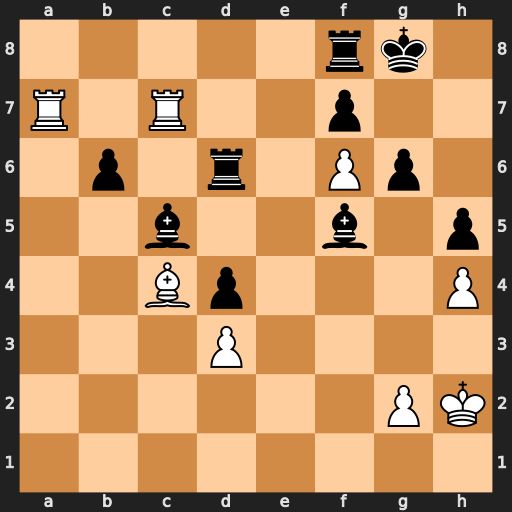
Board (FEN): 5rk1/R1R2p2/1p1r1Pp1/2b2b1p/2Bp3P/3P4/6PK/8
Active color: w
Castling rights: -
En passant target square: -
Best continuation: Bxf7+ Rxf7 Rxf7 Rc6 Rg7+